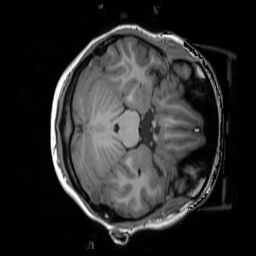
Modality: T1w
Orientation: axial
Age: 23
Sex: female
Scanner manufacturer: siemens
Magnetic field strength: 3 T
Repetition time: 1.55 s
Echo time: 0.00234 s